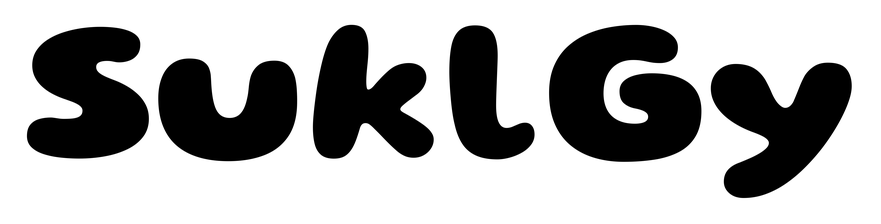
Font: Gluten_ExtraBold